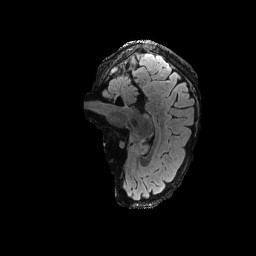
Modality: FLAIR
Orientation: sagittal
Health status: ill
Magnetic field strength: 3 T